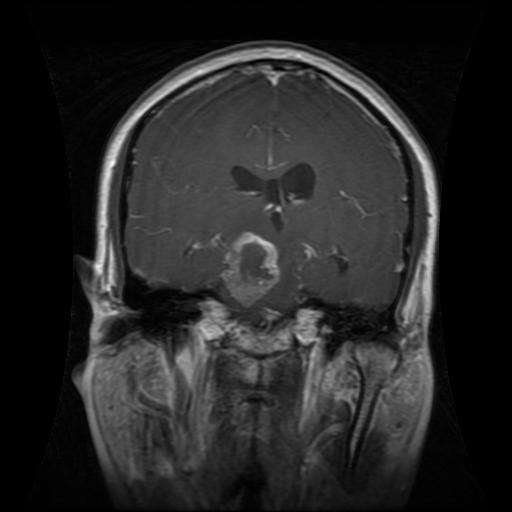
Label: glioma